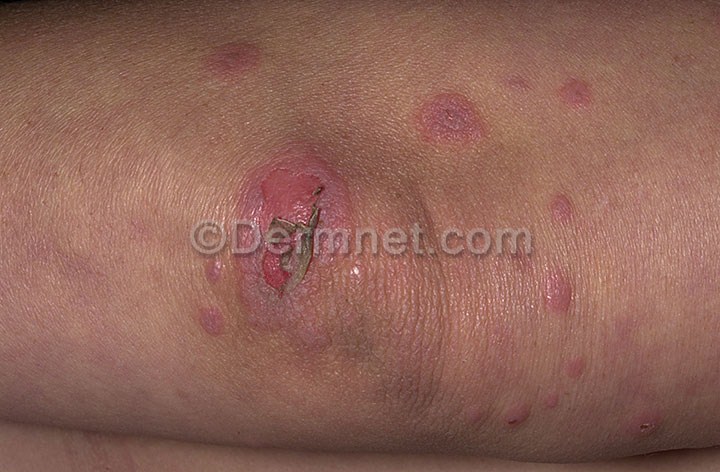
Disease: Vasculitis Photos